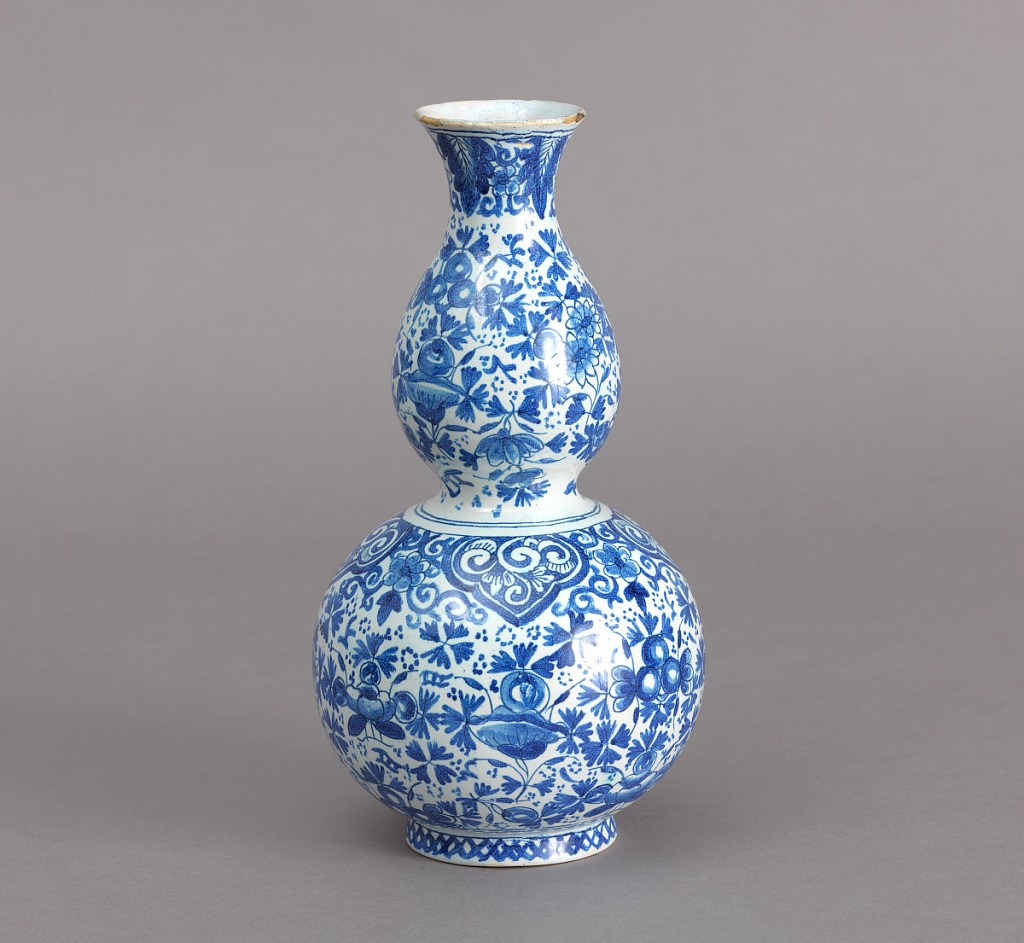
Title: Vase
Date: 1875–1900
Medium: Tin-glazed and painted earthenware
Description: Double-gourd shaped body with flared mouth; underglaze blue on white with dark outlines (trek), overall design of stylized floral pattern, lambrequins at top of lower body section, leaf border top, cross-hatching on short circular foot.